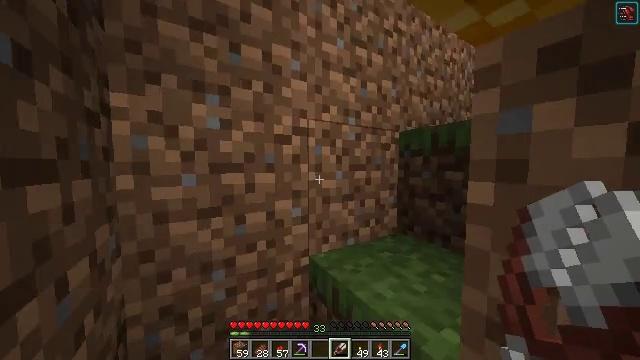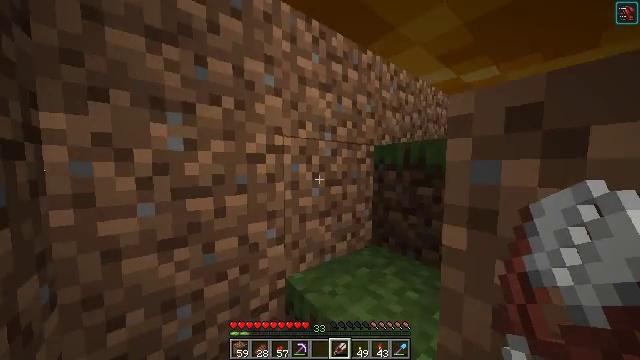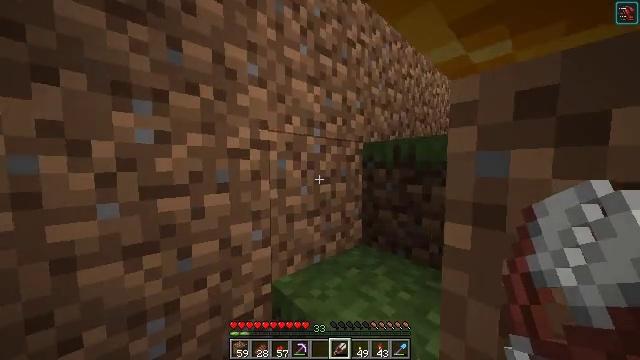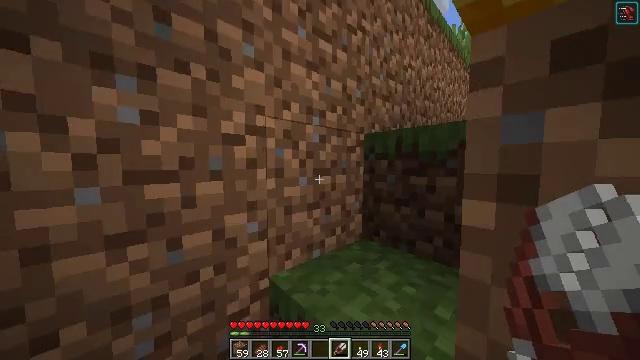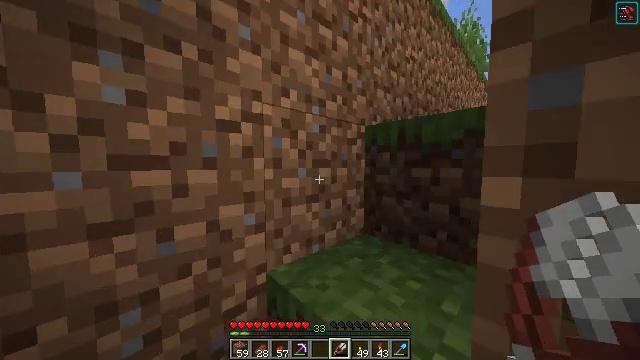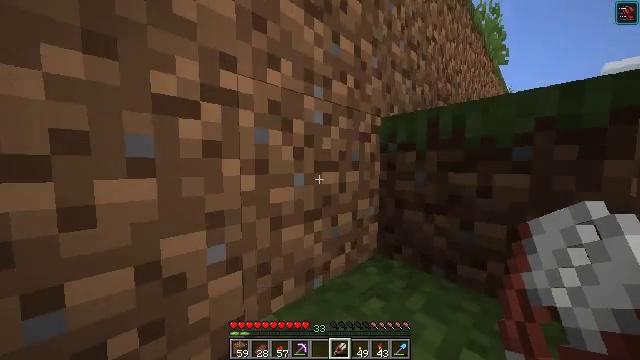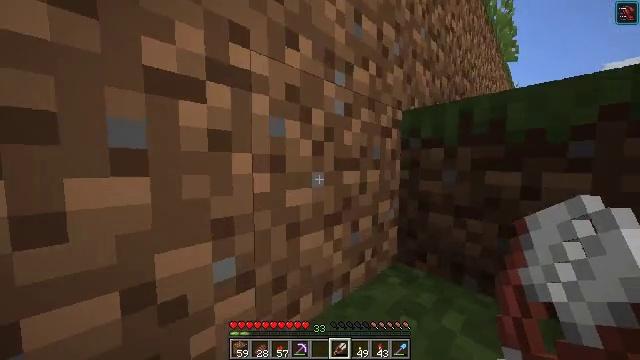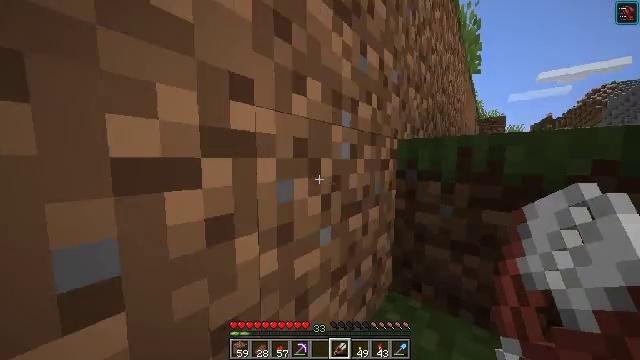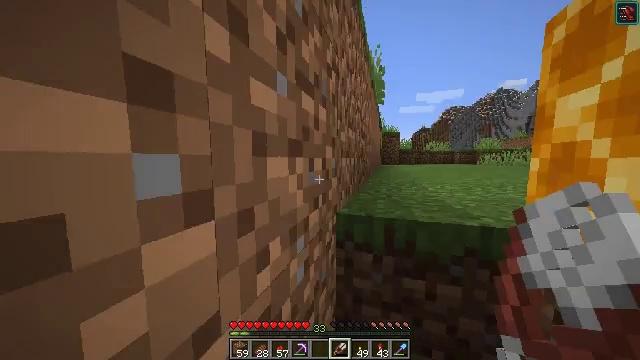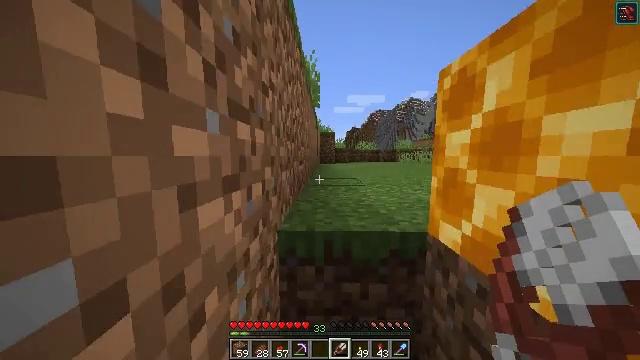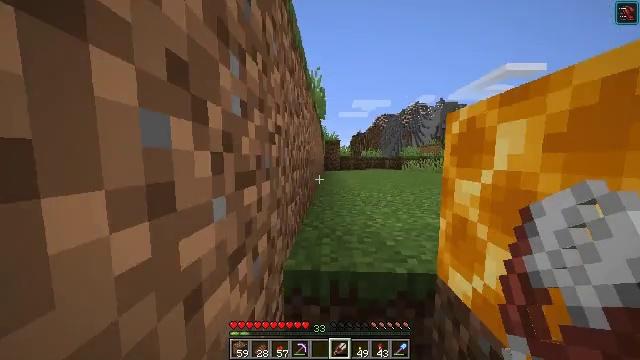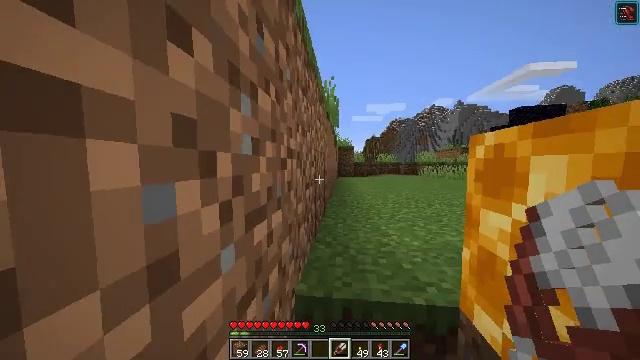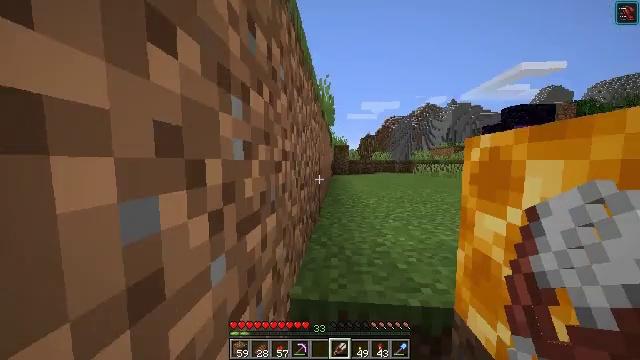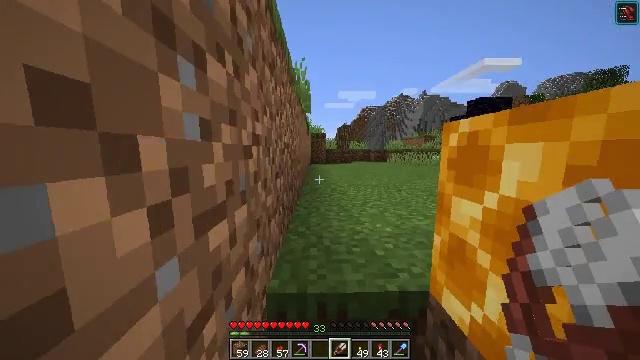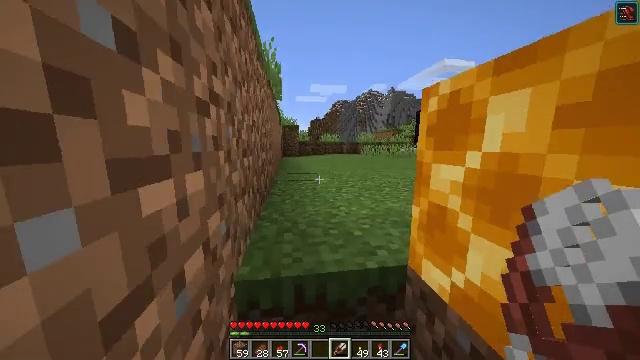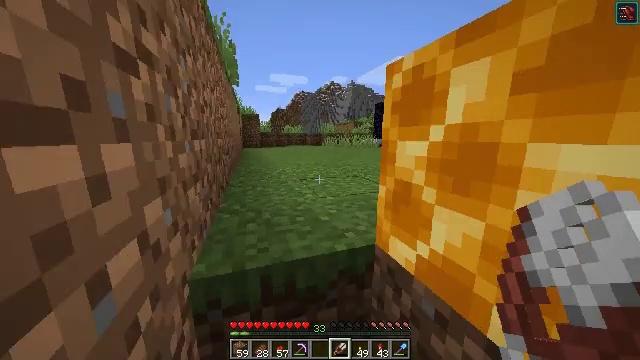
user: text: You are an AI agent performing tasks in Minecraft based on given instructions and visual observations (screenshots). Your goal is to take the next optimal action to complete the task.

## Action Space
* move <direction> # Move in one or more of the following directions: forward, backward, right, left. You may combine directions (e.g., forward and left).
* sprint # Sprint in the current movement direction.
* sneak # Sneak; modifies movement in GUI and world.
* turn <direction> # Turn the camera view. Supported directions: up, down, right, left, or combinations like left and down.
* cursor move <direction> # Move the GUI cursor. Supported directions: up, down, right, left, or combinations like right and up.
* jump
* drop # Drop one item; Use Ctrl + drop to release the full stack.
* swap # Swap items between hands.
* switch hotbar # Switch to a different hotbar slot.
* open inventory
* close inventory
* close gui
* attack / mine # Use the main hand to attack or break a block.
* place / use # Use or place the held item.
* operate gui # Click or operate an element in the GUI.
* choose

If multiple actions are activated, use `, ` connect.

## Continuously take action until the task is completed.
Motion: motion action
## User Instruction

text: Make a honeycomb block with honeycombs on the crafting table.
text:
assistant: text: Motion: move forward, turn right
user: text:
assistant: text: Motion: move forward, turn right
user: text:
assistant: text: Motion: move forward
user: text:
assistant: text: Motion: move forward
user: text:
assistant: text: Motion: move forward
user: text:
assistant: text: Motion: move forward
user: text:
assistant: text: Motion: move forward, turn right and down, jump
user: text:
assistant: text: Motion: move forward and move left, turn right, jump
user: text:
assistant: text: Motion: move forward and move left, turn right, jump
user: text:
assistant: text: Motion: move forward and move left, turn left and up, jump
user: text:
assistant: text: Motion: move forward, turn left and up
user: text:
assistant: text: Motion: move forward, turn right
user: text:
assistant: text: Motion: move forward, turn right and down
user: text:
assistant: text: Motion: turn right and down
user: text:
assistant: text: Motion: turn right and down
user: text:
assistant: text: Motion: move left, turn right and down
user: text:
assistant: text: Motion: move forward and move left, turn right, jump
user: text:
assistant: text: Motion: move forward and move left, turn right, jump
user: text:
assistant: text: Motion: move forward and move left, turn right, jump
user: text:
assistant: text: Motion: move forward and move left, turn right, jump
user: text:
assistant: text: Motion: move forward and move left, turn right and down, jump
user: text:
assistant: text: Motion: move forward and move left, turn right and down
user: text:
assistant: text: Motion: move forward and move left, turn right
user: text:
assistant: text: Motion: move forward and move left, turn right
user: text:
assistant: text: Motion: turn up
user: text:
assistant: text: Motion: turn left and down
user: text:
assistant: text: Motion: turn right and down
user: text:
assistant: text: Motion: turn right
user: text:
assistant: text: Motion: turn right
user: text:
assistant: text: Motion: turn right